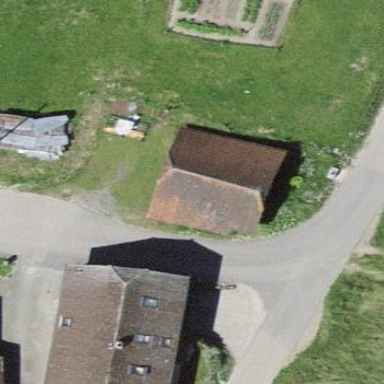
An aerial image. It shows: Rural barn.